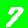
Digit: 7